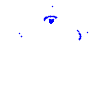
Particle: pion